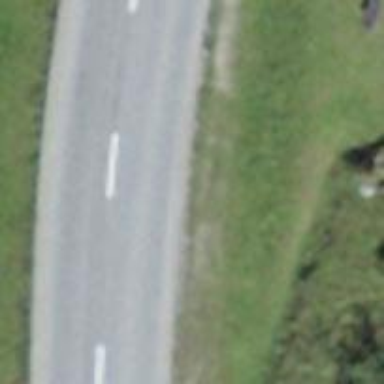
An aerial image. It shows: Secondary road with asphalt surface.